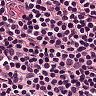
Metastatic tissue present: no